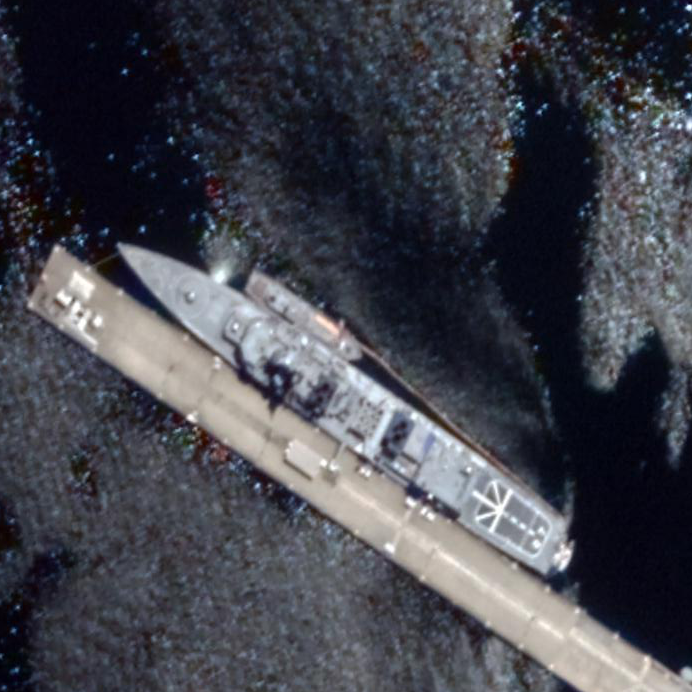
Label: Murasame-class_destroyer